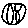
Label: moon